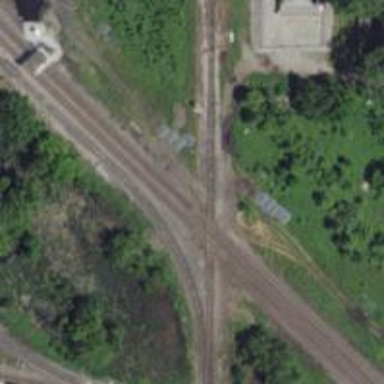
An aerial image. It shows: Railway crossing.